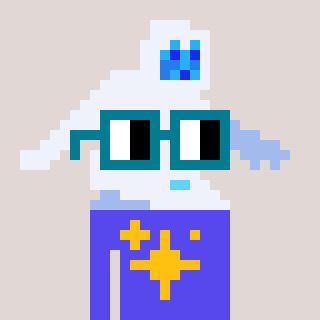
a pixel art character with square dark green glasses, a yeti-shaped head and a computerblue-colored body on a warm background